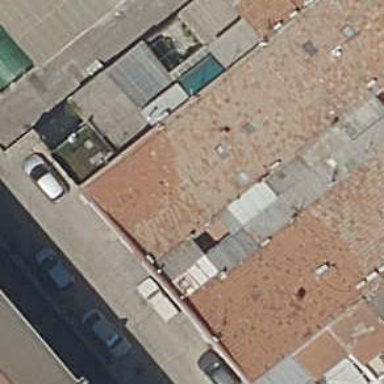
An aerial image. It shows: Terrace building.